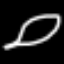
Label: leaf